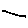
Label: line